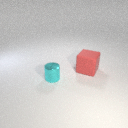
small cyan metal cylinder to the left of large red rubber cube